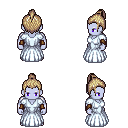
a pixel art fantasy rpg character, male body template, dark elf, purple skin, underdress, magenta pants, white blonde short topknot hairstyle, leather bracers, ghillies, four views (front, back, left, right), 2x2 character sprite sheet, small pixel art, hard edges, no anti-aliasing